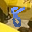
Label: 8